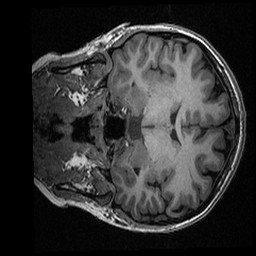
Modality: T1w
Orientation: coronal
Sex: female
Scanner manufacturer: ge
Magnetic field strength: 3 T
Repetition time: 0.0064 s
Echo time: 0.00281 s